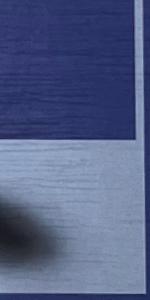
Label: Empty